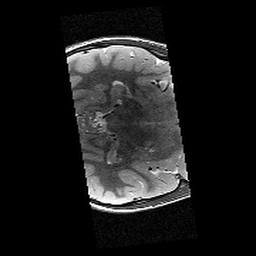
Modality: T2w
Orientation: axial
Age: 10
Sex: female
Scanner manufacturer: siemens
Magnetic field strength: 3 T
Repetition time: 9.23 s
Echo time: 0.067 s